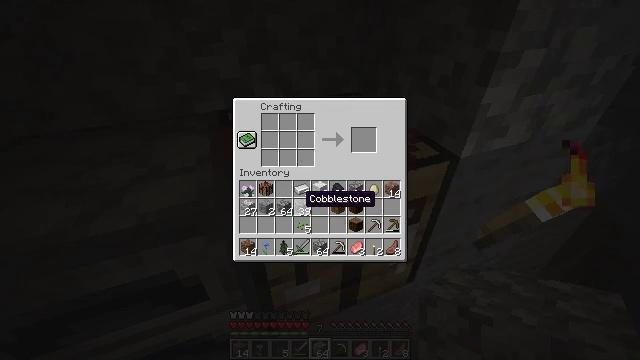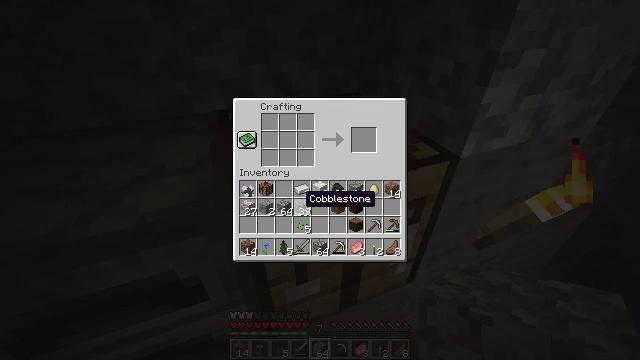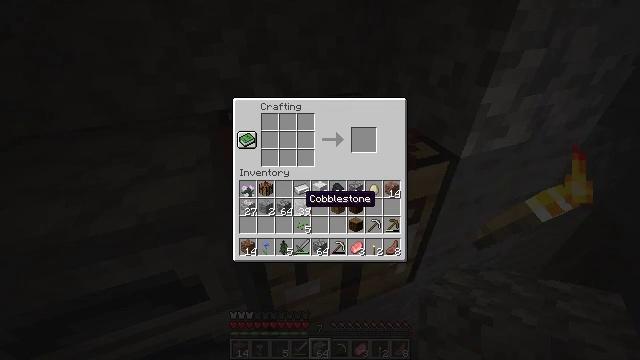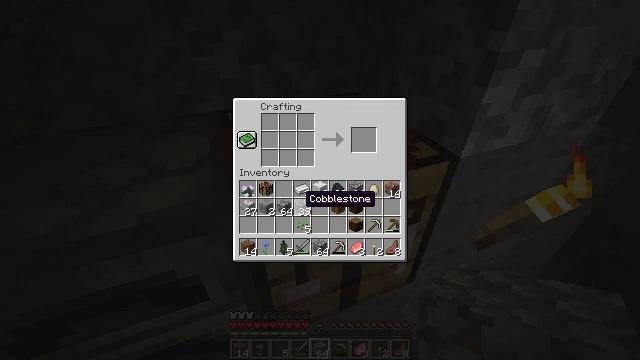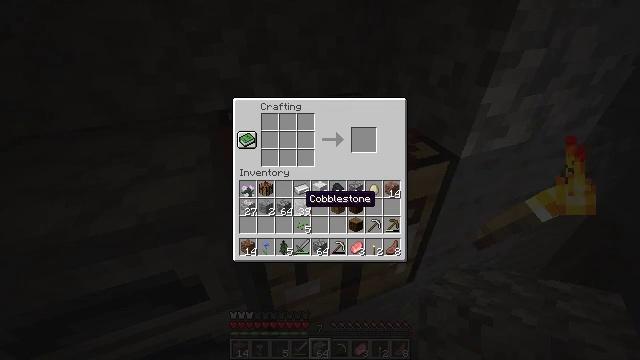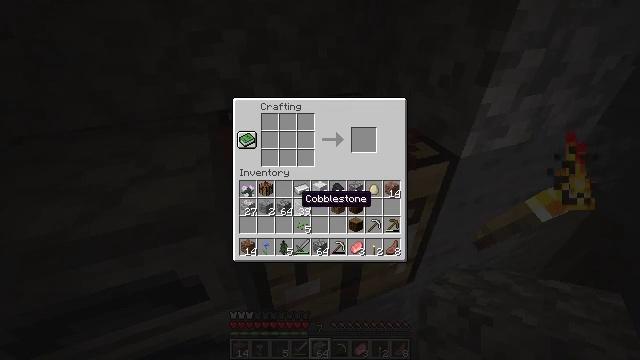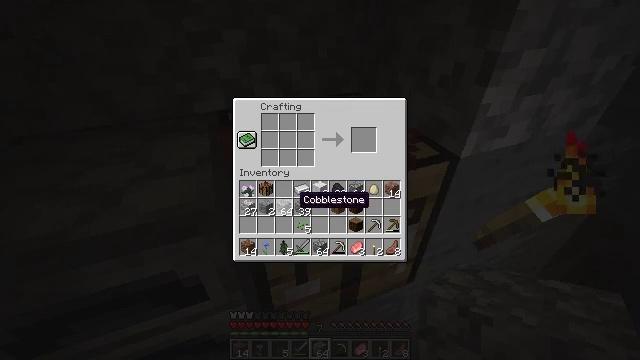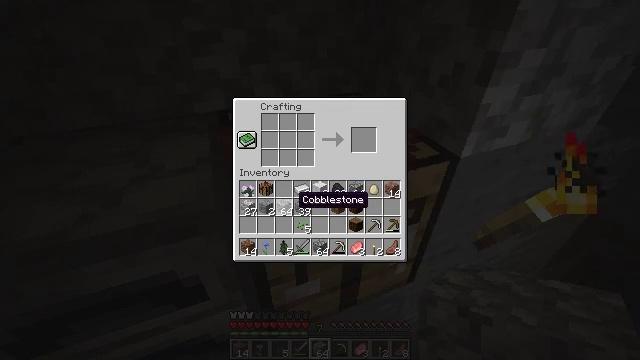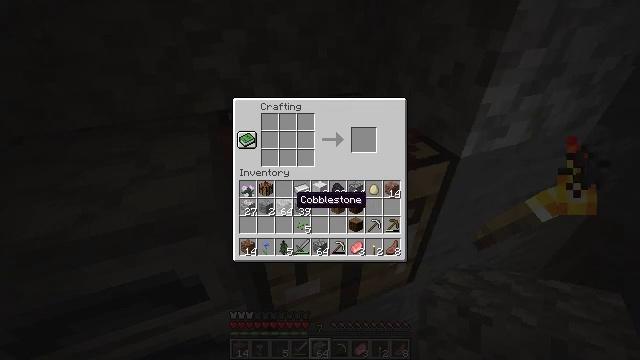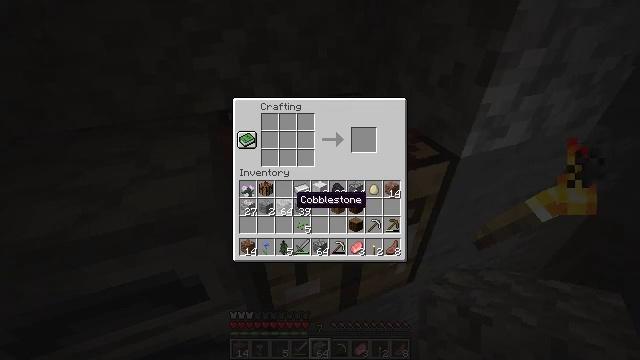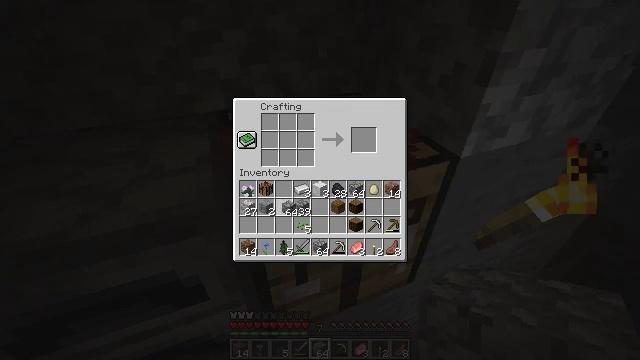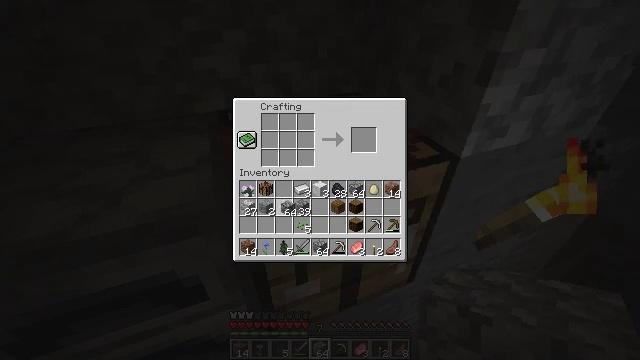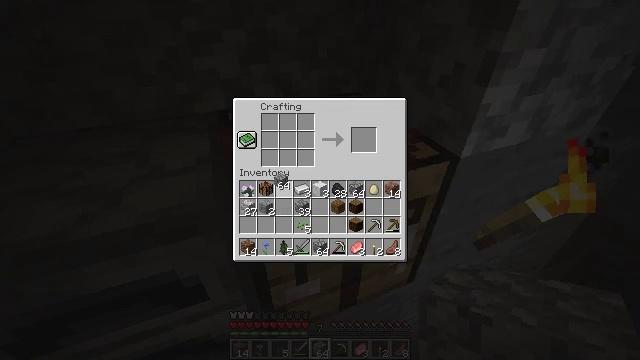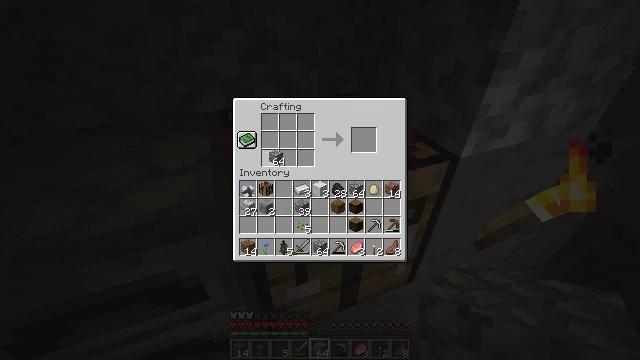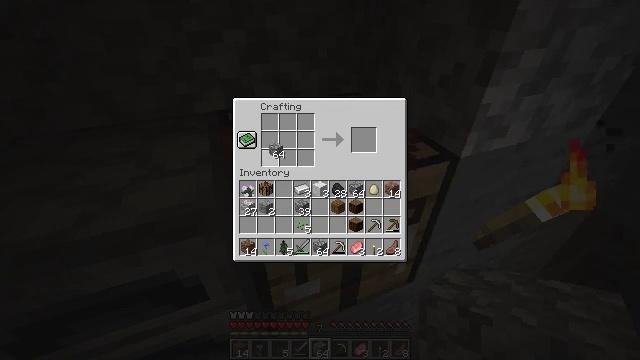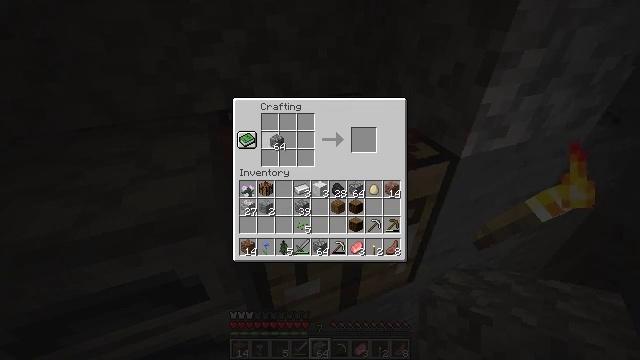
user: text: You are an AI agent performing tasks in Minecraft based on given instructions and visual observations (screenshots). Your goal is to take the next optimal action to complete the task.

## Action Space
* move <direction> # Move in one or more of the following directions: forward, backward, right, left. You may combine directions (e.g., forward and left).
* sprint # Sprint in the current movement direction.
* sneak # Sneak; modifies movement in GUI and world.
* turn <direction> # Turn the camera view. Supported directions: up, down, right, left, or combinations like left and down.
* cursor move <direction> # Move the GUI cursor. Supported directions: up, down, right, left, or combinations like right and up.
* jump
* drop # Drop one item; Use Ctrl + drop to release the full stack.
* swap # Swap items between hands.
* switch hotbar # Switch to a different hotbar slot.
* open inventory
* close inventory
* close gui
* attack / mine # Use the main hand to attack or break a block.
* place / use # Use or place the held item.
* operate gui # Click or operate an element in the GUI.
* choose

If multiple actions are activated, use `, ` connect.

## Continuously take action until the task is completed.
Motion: motion action
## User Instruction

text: Combine cobblestone to craft cobblestone stairs.
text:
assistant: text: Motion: no_op
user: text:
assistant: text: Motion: no_op
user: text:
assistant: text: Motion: no_op
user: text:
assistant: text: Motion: no_op
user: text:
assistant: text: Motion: no_op
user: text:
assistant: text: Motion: no_op
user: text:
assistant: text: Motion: no_op
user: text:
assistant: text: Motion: no_op
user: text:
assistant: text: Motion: no_op
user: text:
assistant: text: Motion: operate gui
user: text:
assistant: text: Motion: operate gui
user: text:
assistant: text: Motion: cursor move left and up
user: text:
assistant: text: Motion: cursor move up
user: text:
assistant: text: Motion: cursor move up
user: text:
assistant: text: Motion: cursor move up
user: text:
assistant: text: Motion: cursor move up
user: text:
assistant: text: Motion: cursor move up
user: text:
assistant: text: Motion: no_op
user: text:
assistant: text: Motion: no_op
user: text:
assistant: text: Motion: no_op
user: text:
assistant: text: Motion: operate gui
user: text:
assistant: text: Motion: operate gui
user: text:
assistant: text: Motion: operate gui
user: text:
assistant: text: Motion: operate gui
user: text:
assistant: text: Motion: no_op
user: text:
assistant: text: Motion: no_op
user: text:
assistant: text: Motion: no_op
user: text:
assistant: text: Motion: no_op
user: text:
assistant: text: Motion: cursor move down
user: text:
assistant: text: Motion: cursor move right and down